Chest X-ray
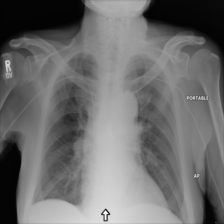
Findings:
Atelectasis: negative
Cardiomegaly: negative
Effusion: negative
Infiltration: negative
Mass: negative
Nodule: negative
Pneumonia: negative
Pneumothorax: negative
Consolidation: negative
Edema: negative
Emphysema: negative
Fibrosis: negative
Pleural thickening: negative
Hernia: negative